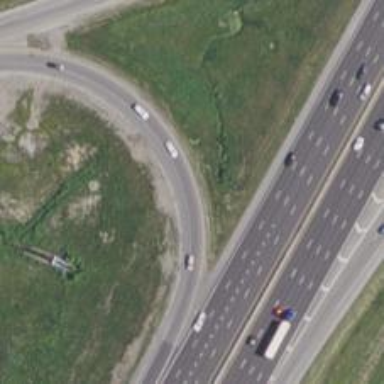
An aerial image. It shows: Motorway link with embankment beside it.